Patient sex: M
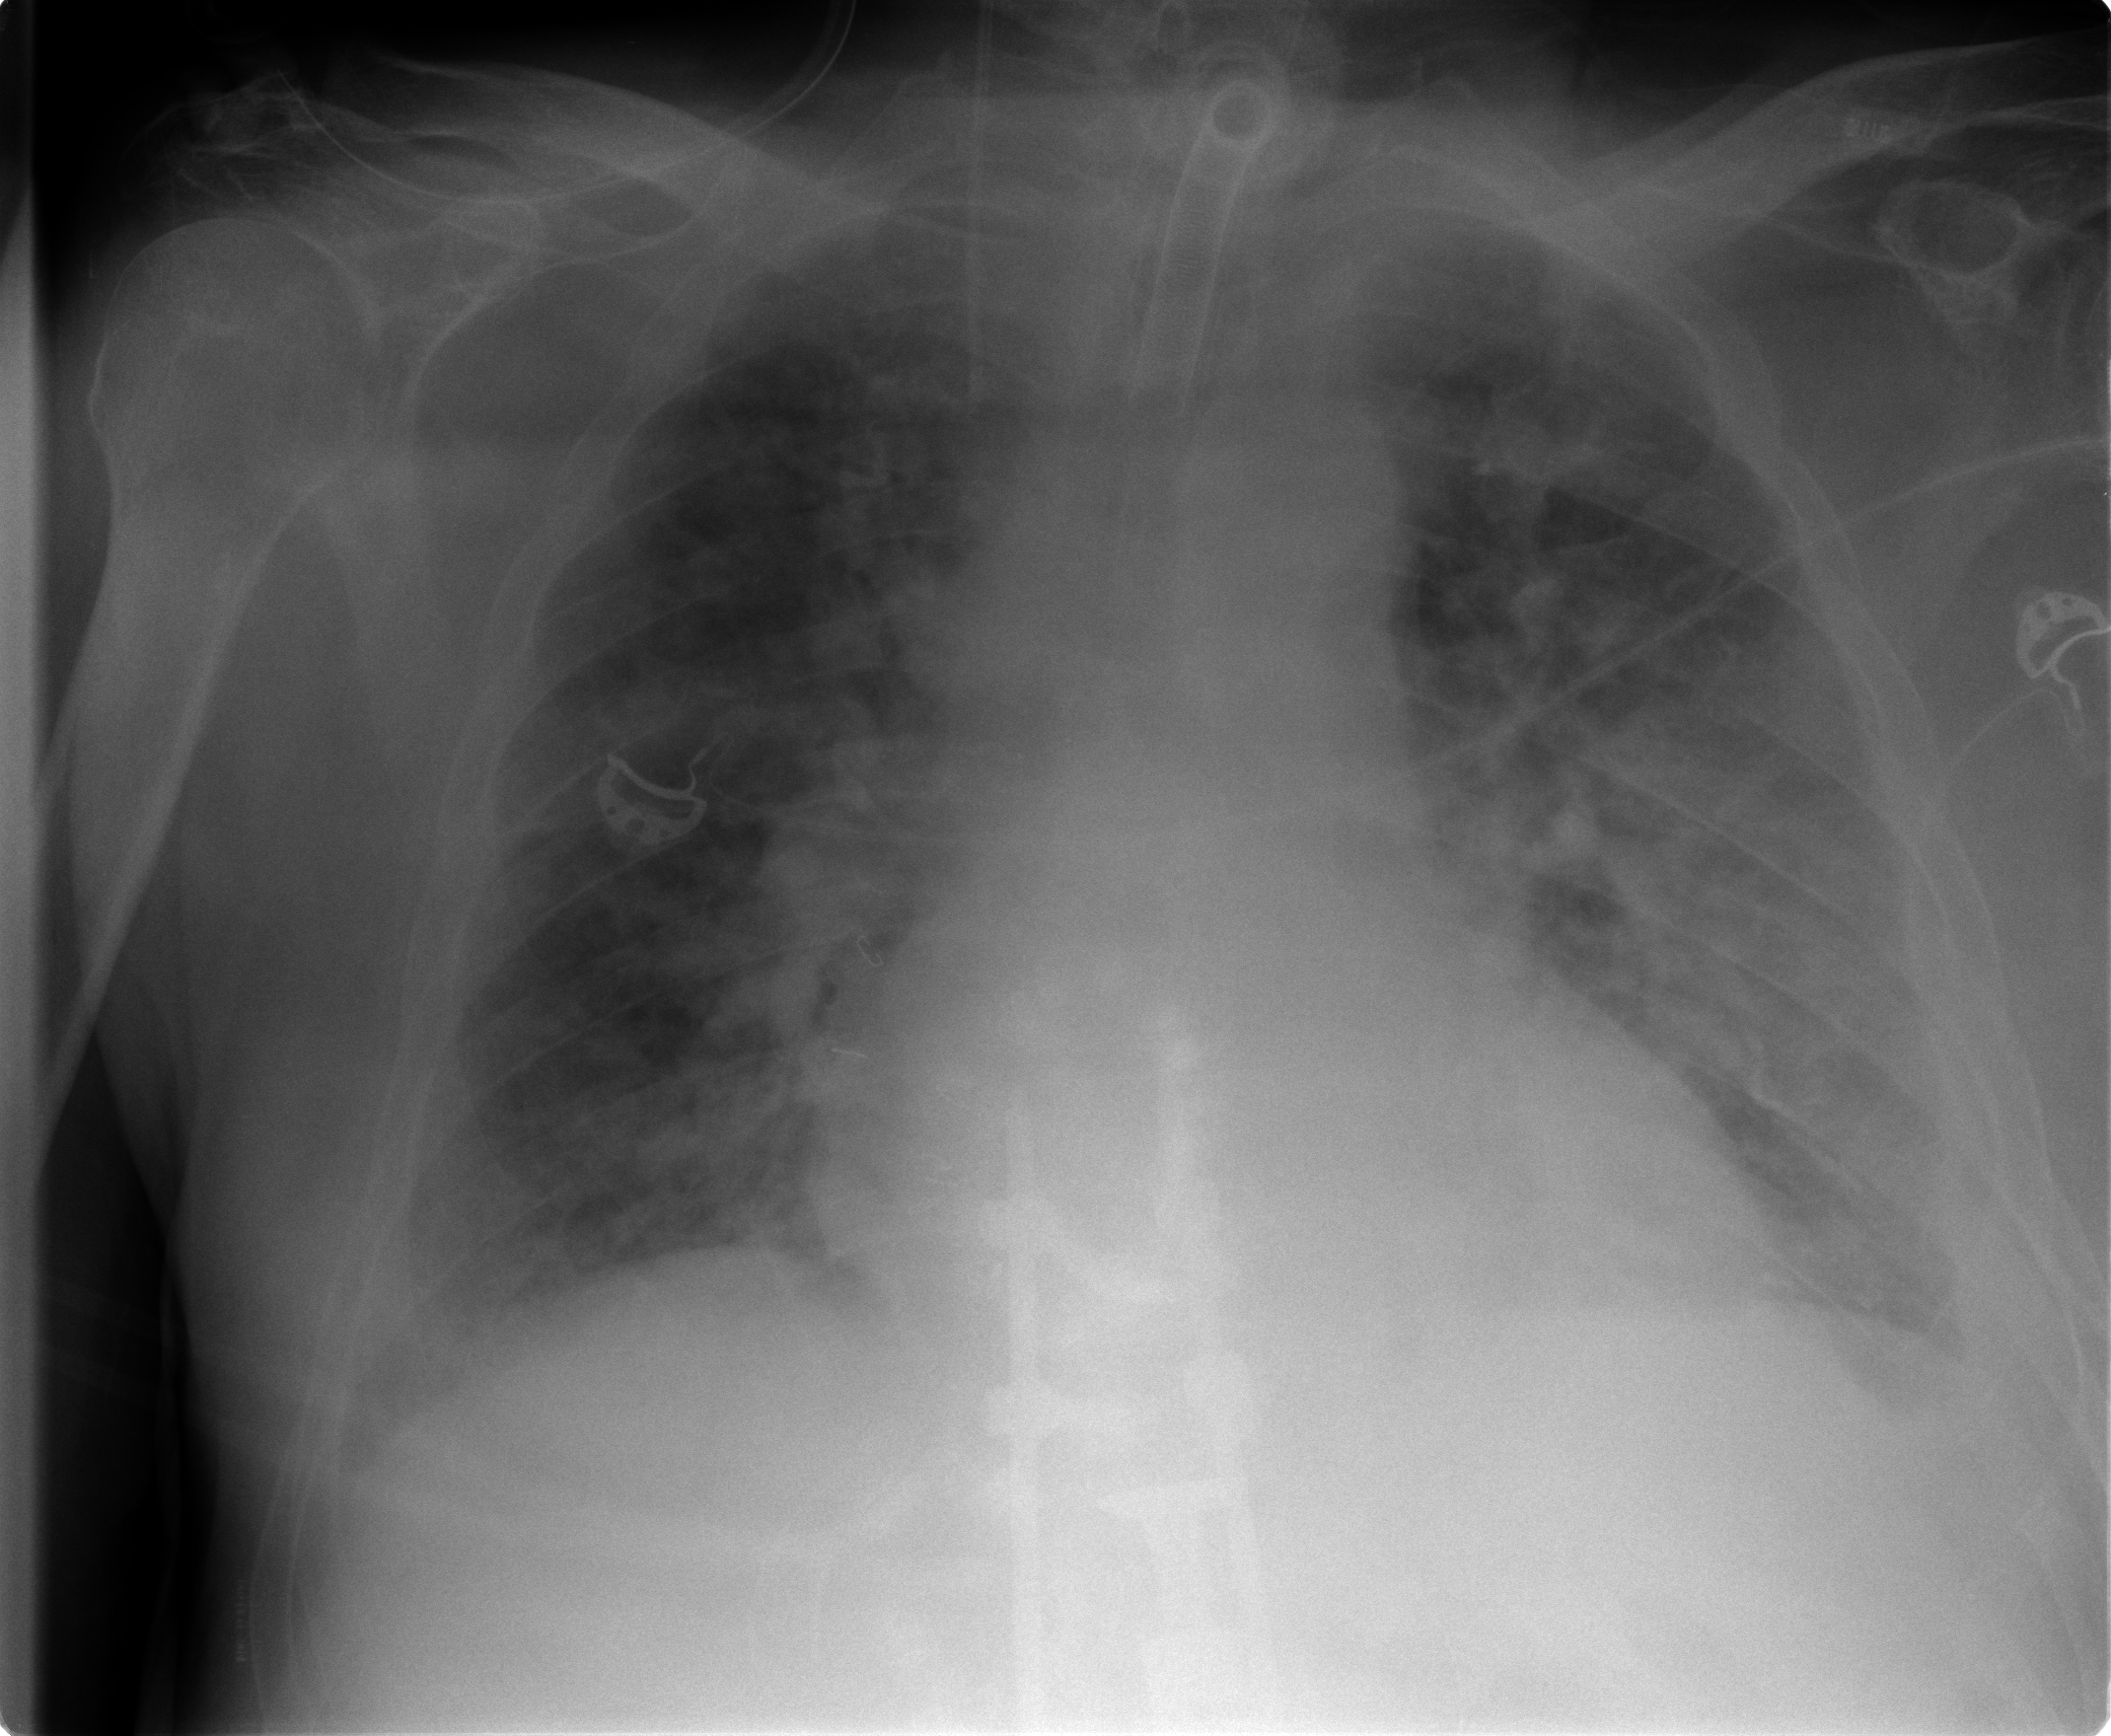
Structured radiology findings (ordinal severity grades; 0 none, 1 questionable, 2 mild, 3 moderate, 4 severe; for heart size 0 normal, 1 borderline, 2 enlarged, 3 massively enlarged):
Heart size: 1
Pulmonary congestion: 3
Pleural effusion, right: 2
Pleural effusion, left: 2
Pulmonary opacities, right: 3
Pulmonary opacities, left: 3
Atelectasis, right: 2
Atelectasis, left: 2